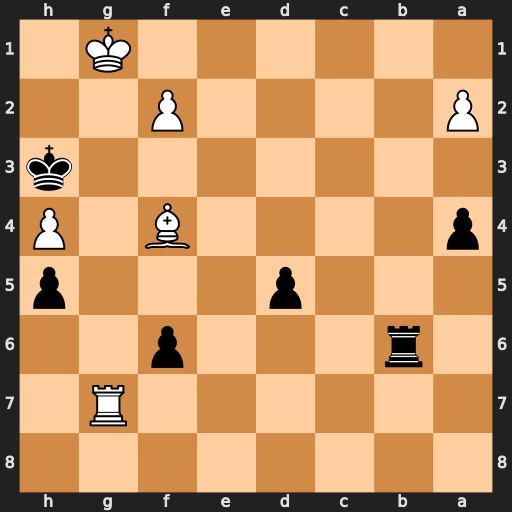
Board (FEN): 8/6R1/1r3p2/3p3p/p4B1P/7k/P4P2/6K1
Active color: b
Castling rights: -
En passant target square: -
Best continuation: Rb1+ Bc1 Rxc1#